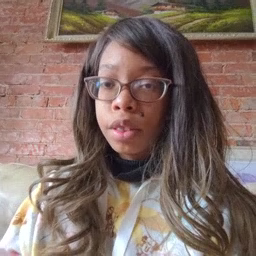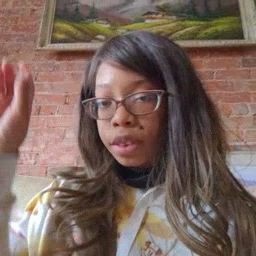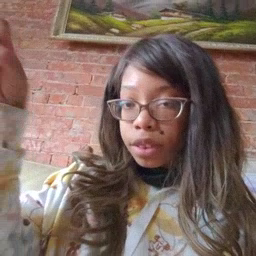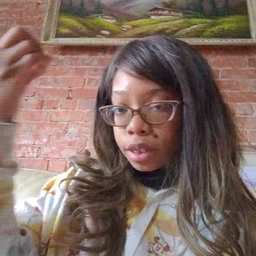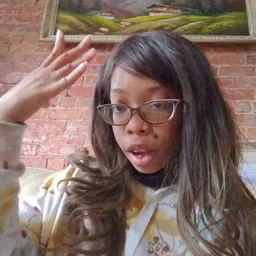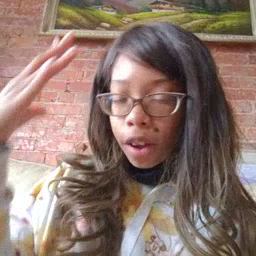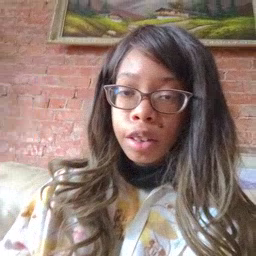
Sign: sun